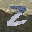
Label: 2